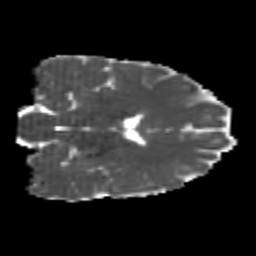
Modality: MD
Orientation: coronal
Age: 25
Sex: female
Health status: healthy
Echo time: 0.074 s